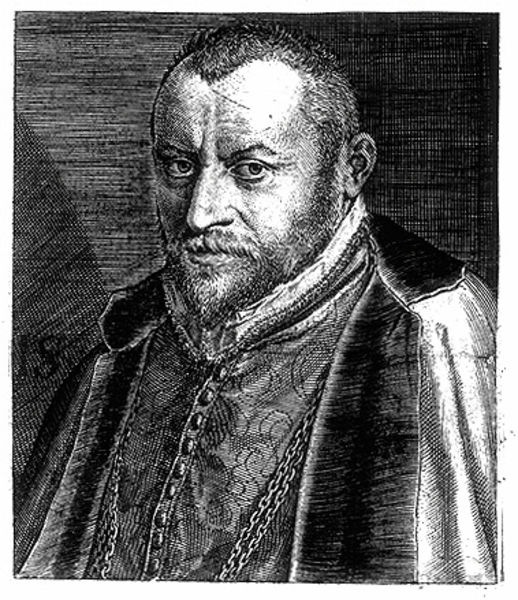
Titel: Bildnis des Thomas Mermann
Künstler: Johann Sadeler
Institution: (Seriendruck)
Schlagwörter: dunkel, mann, schatten, umhang, weiß, frisur, grau, haar, hintergrund, licht, mund, nase, ohr, profil, schwarz, stirn, zeichnung, blick, rock, anzug, bart, hemd, jacke, augen, bluse, böse, gesicht, kragen, mensch, pelz, bildnis, herr, portrait, porträt, auge, bestickt, gewand, haare, halbfigur, mantel, stickerei, kinn, lippen, ohren, renaissance, schultern, traurig, schrift, düster, kette, grafik, graphik, schattierung, linien, könig, spitz, brauen, finster, glanz, pupillen, print, wange, knöpfe, dreiviertelprofil, weste, striche, druck, druckgraphik, monogramm, schraffur, radierung, stich, schwarzweiß, uniform, ketten, bleistift, herrscher, brokat, spitzbart, stift, geheimratsecken, kurz, stoppeln, tracht, halbprofil, runzeln, narbe, man, wams, gestickt, stiche, kupferstich, etching, beard, gucken, kurzhaarfrisur, halbschatten, nasenbär, wamps, stirnrunzeln, bard, bestimmt, samtkragen, amt, mann bart, borsten, kraagen, 18, is, stinfalten, p19th century